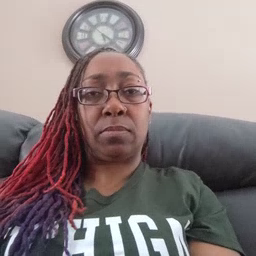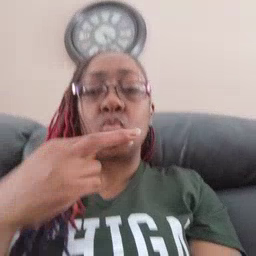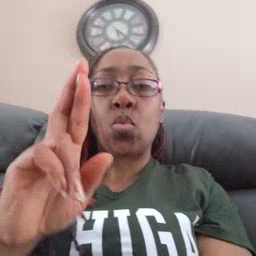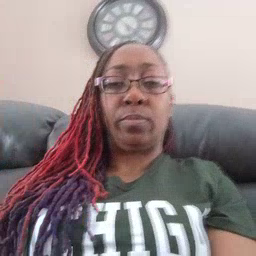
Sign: room